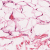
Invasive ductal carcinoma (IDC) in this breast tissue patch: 0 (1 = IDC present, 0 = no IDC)